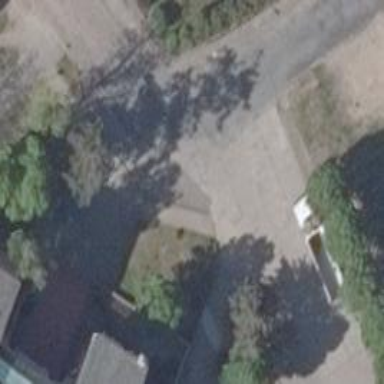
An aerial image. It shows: Kindergarten.